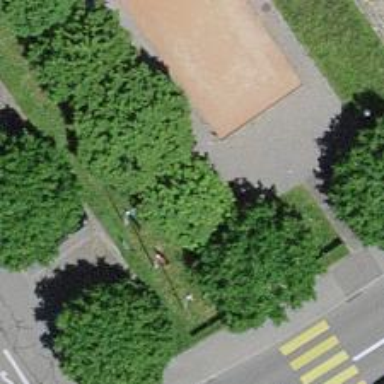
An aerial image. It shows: Black bench.